Field crop: tomato
Growth stage: 2
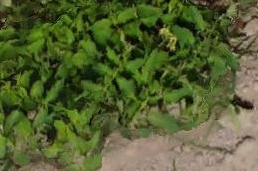
Species: tomato